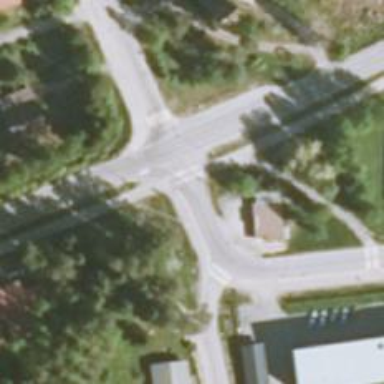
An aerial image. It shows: Road with "give way" sign.